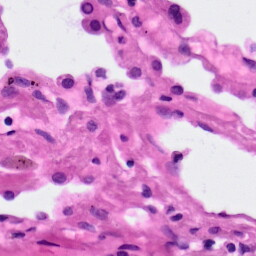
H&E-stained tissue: Lung